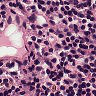
Metastatic tissue present: no